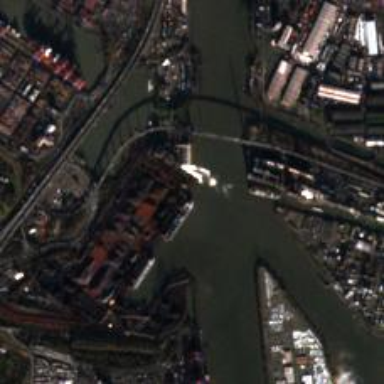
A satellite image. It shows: Man-made quay.